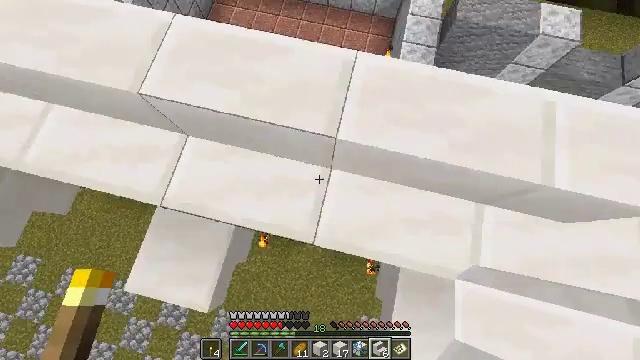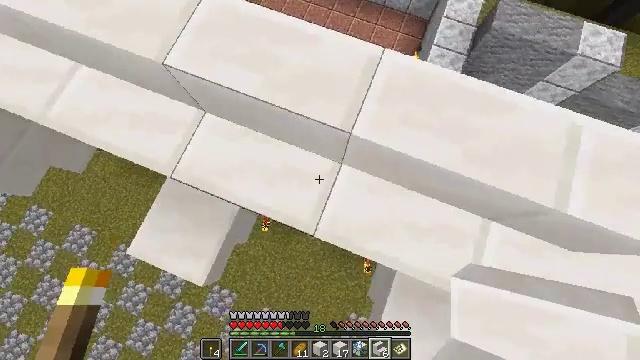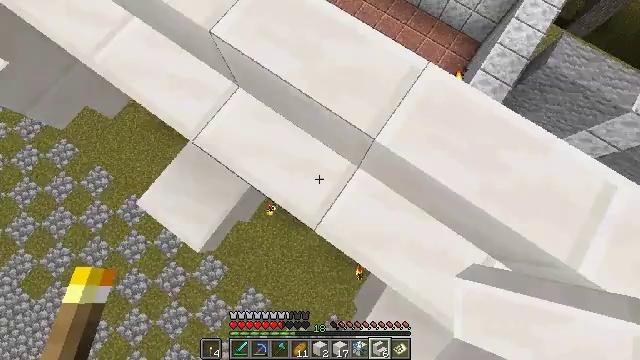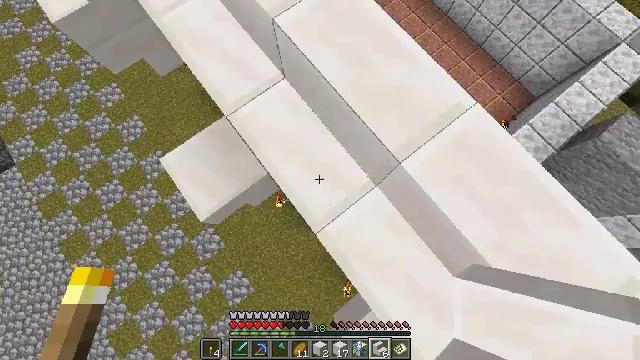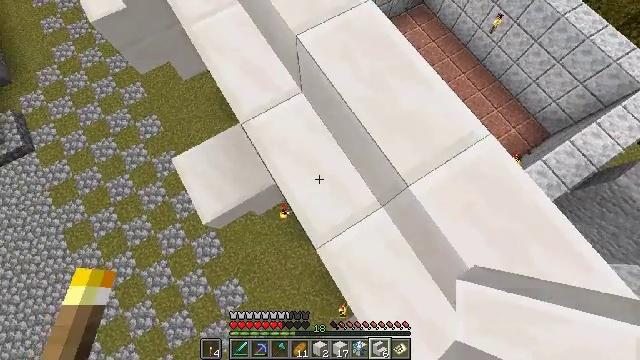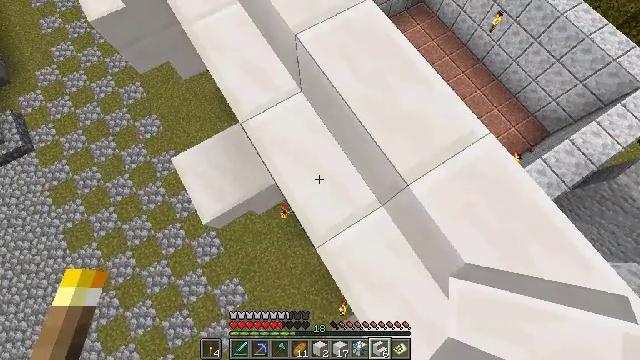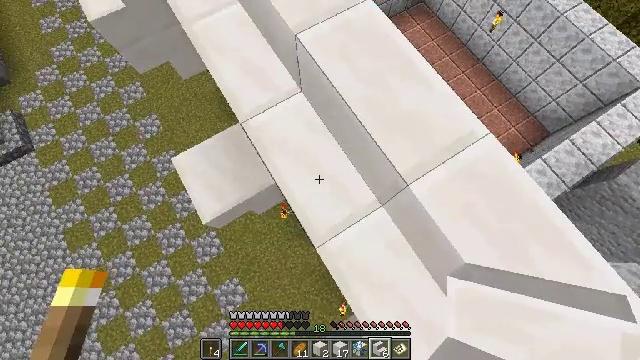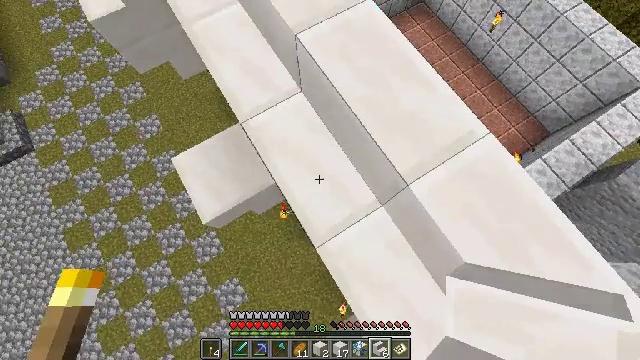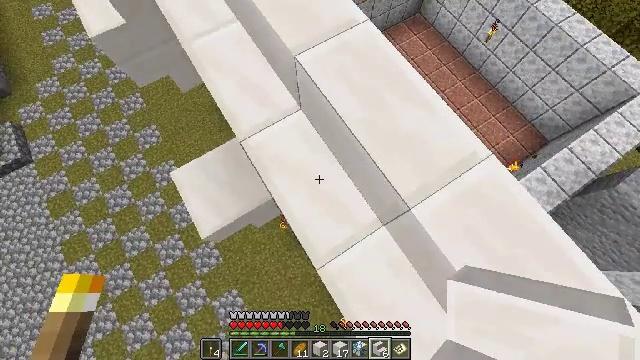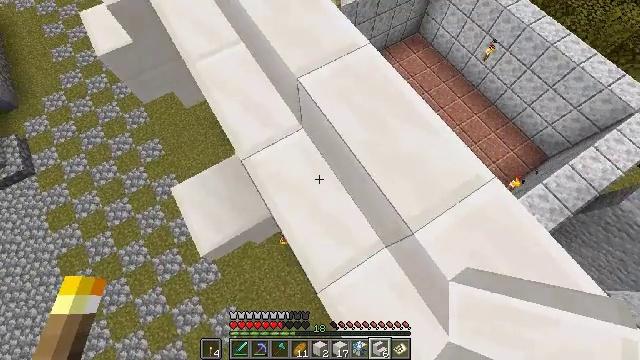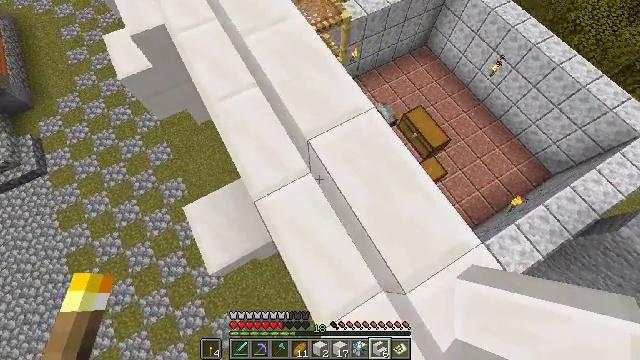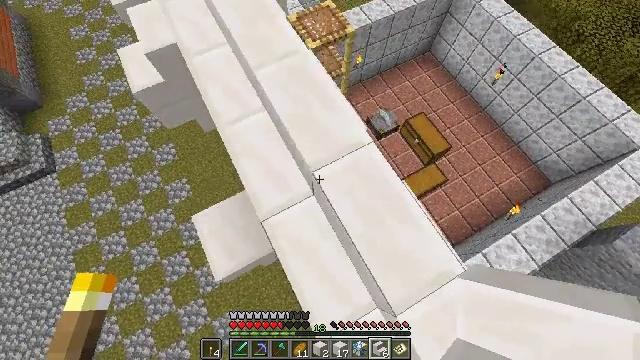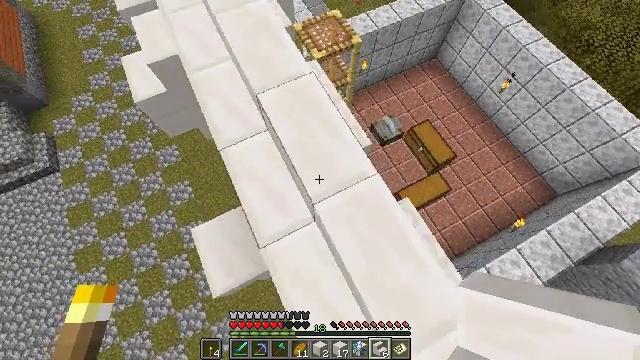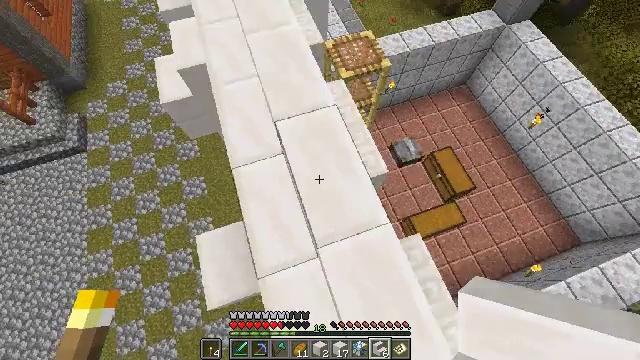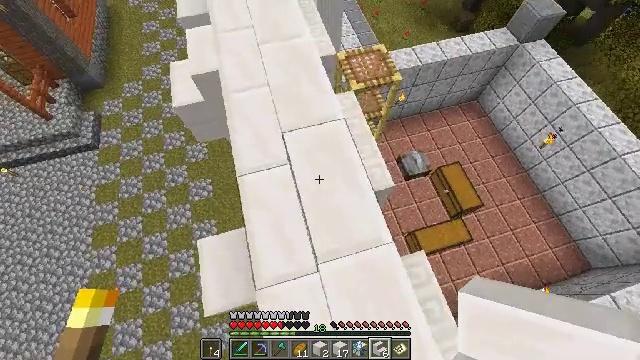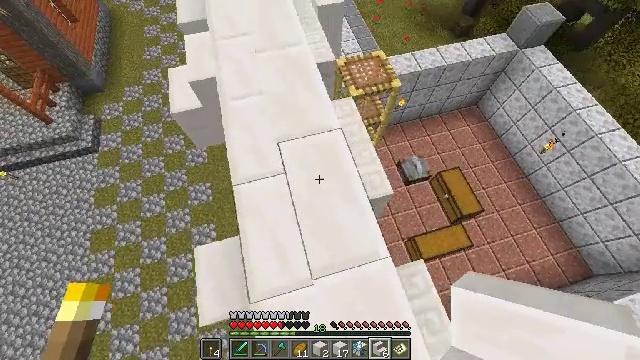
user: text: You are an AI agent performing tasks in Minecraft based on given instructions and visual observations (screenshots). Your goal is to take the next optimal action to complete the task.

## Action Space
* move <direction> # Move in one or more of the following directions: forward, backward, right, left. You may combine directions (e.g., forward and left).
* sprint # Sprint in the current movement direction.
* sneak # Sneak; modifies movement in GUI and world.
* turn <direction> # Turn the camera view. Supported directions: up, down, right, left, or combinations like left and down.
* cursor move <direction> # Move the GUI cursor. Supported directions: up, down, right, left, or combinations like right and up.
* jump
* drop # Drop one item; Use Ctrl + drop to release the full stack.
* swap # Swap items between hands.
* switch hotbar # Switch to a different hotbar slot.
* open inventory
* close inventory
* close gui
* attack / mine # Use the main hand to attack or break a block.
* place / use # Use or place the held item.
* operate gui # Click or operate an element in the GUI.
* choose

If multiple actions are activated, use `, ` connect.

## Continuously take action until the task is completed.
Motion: motion action
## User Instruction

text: Obtain quartz blocks for crafting.
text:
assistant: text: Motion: turn left and down
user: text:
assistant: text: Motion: turn left
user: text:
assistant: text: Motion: turn left and up
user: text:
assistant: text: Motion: turn left and up
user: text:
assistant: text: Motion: no_op
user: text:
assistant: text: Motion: no_op
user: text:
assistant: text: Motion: no_op
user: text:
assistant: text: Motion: move forward, turn up
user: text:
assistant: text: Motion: move forward, turn up
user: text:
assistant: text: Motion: move forward, turn left
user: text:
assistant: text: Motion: move forward, turn left
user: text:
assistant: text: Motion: move forward, turn left
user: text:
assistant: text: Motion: turn left and up
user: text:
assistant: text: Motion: turn left and up
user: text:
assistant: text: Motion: no_op
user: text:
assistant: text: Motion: no_op
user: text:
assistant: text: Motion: move left
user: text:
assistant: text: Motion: move left, turn right
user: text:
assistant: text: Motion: move left, turn right
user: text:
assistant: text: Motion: move left, turn right and down
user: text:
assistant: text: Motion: turn right and down
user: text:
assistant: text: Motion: turn right and down
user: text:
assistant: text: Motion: turn right and down
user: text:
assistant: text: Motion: turn right and down
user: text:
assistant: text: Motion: turn right and down
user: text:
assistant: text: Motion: turn right
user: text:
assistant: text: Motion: move back
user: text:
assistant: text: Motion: move back
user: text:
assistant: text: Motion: move back
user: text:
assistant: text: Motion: move back